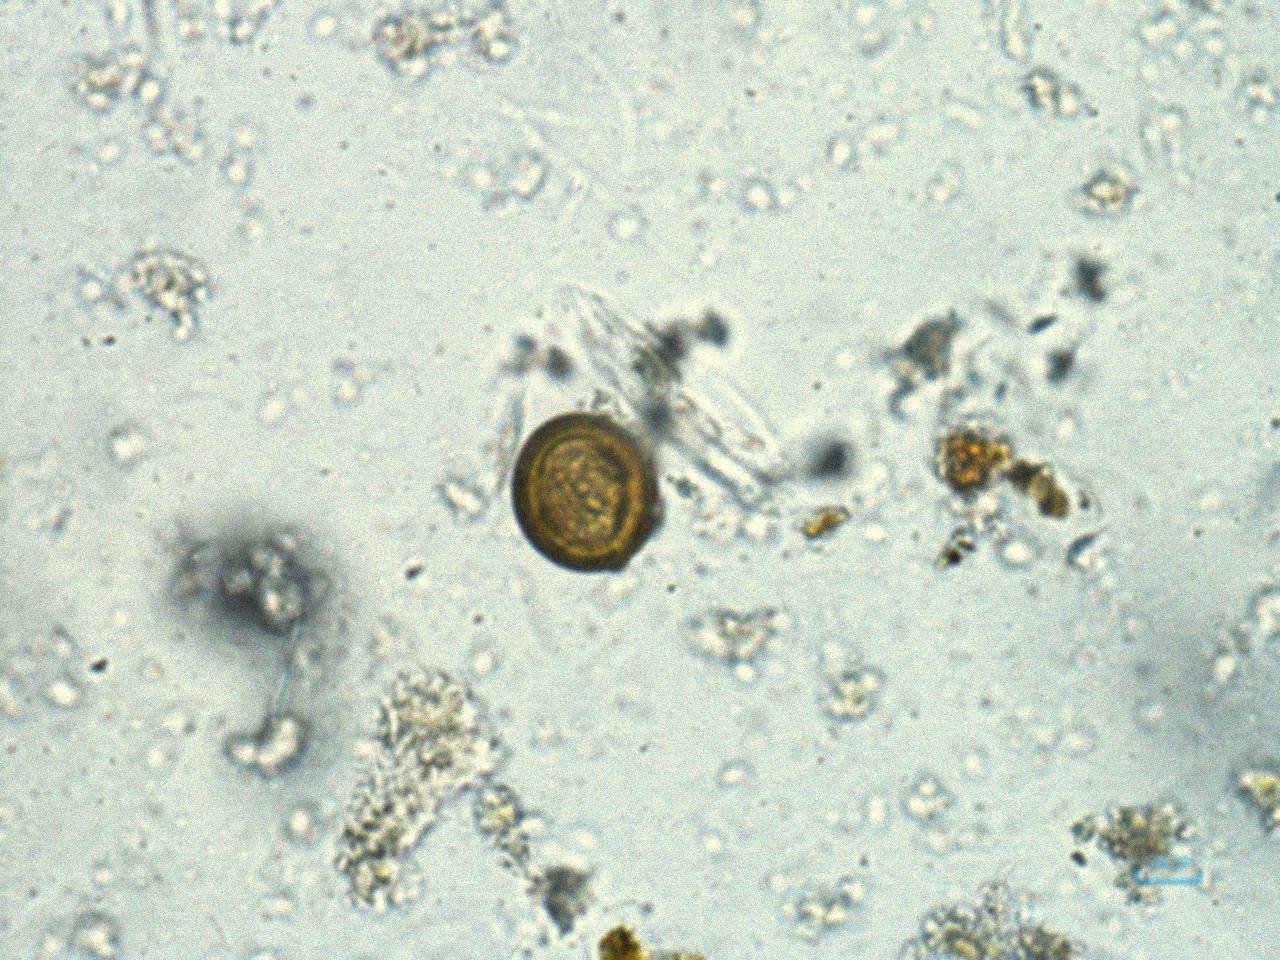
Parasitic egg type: Taenia spp. egg